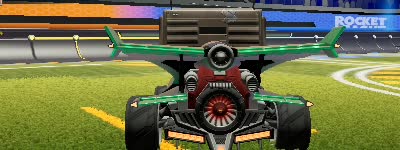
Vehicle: aftershock